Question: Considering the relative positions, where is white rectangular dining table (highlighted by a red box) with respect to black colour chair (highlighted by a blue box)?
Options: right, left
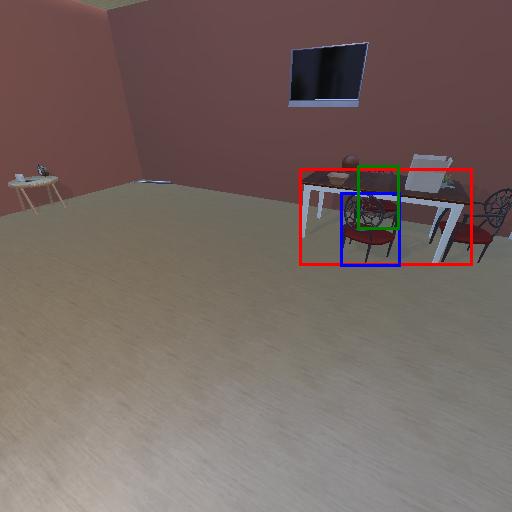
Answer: right